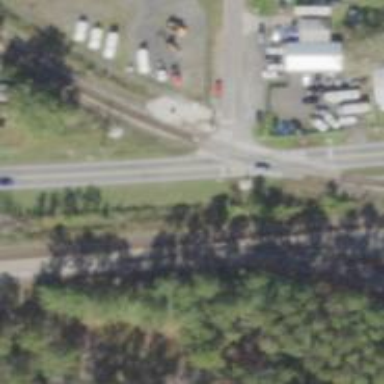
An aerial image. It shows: Level crossing with lights at railway intersection.